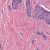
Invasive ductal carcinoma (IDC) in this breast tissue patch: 1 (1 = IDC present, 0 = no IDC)